Aerial crown-view tile of a tropical tree (Barro Colorado Island, Panama), acquired 20241216:
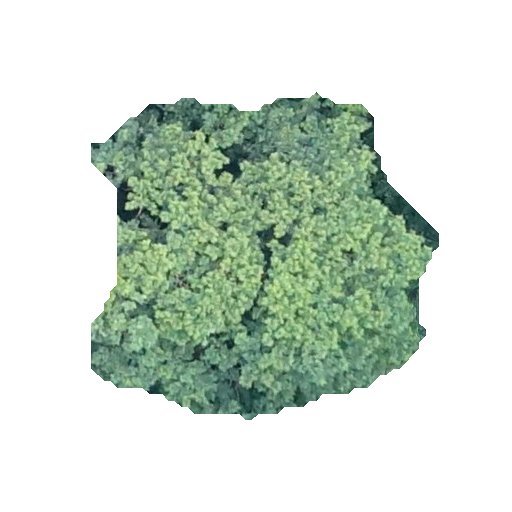
Species: Inga thibaudiana
GBIF accepted scientific name: Inga thibaudiana
Crown area: 125.781 m²